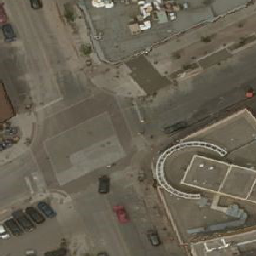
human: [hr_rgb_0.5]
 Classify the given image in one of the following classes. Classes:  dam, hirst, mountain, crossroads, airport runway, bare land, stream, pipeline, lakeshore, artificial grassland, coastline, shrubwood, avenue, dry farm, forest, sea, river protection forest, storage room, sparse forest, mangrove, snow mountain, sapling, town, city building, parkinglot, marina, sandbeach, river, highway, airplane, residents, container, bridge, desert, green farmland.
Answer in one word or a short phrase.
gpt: crossroads